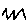
Label: zigzag